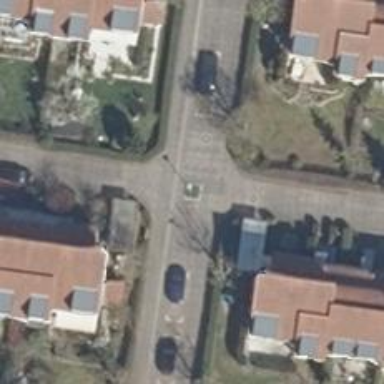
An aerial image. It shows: Living street.